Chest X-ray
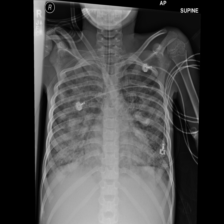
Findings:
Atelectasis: negative
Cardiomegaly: negative
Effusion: negative
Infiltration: positive
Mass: negative
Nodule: positive
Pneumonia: negative
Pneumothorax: negative
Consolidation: negative
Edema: positive
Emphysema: negative
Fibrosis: negative
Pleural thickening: negative
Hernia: negative